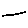
Label: line